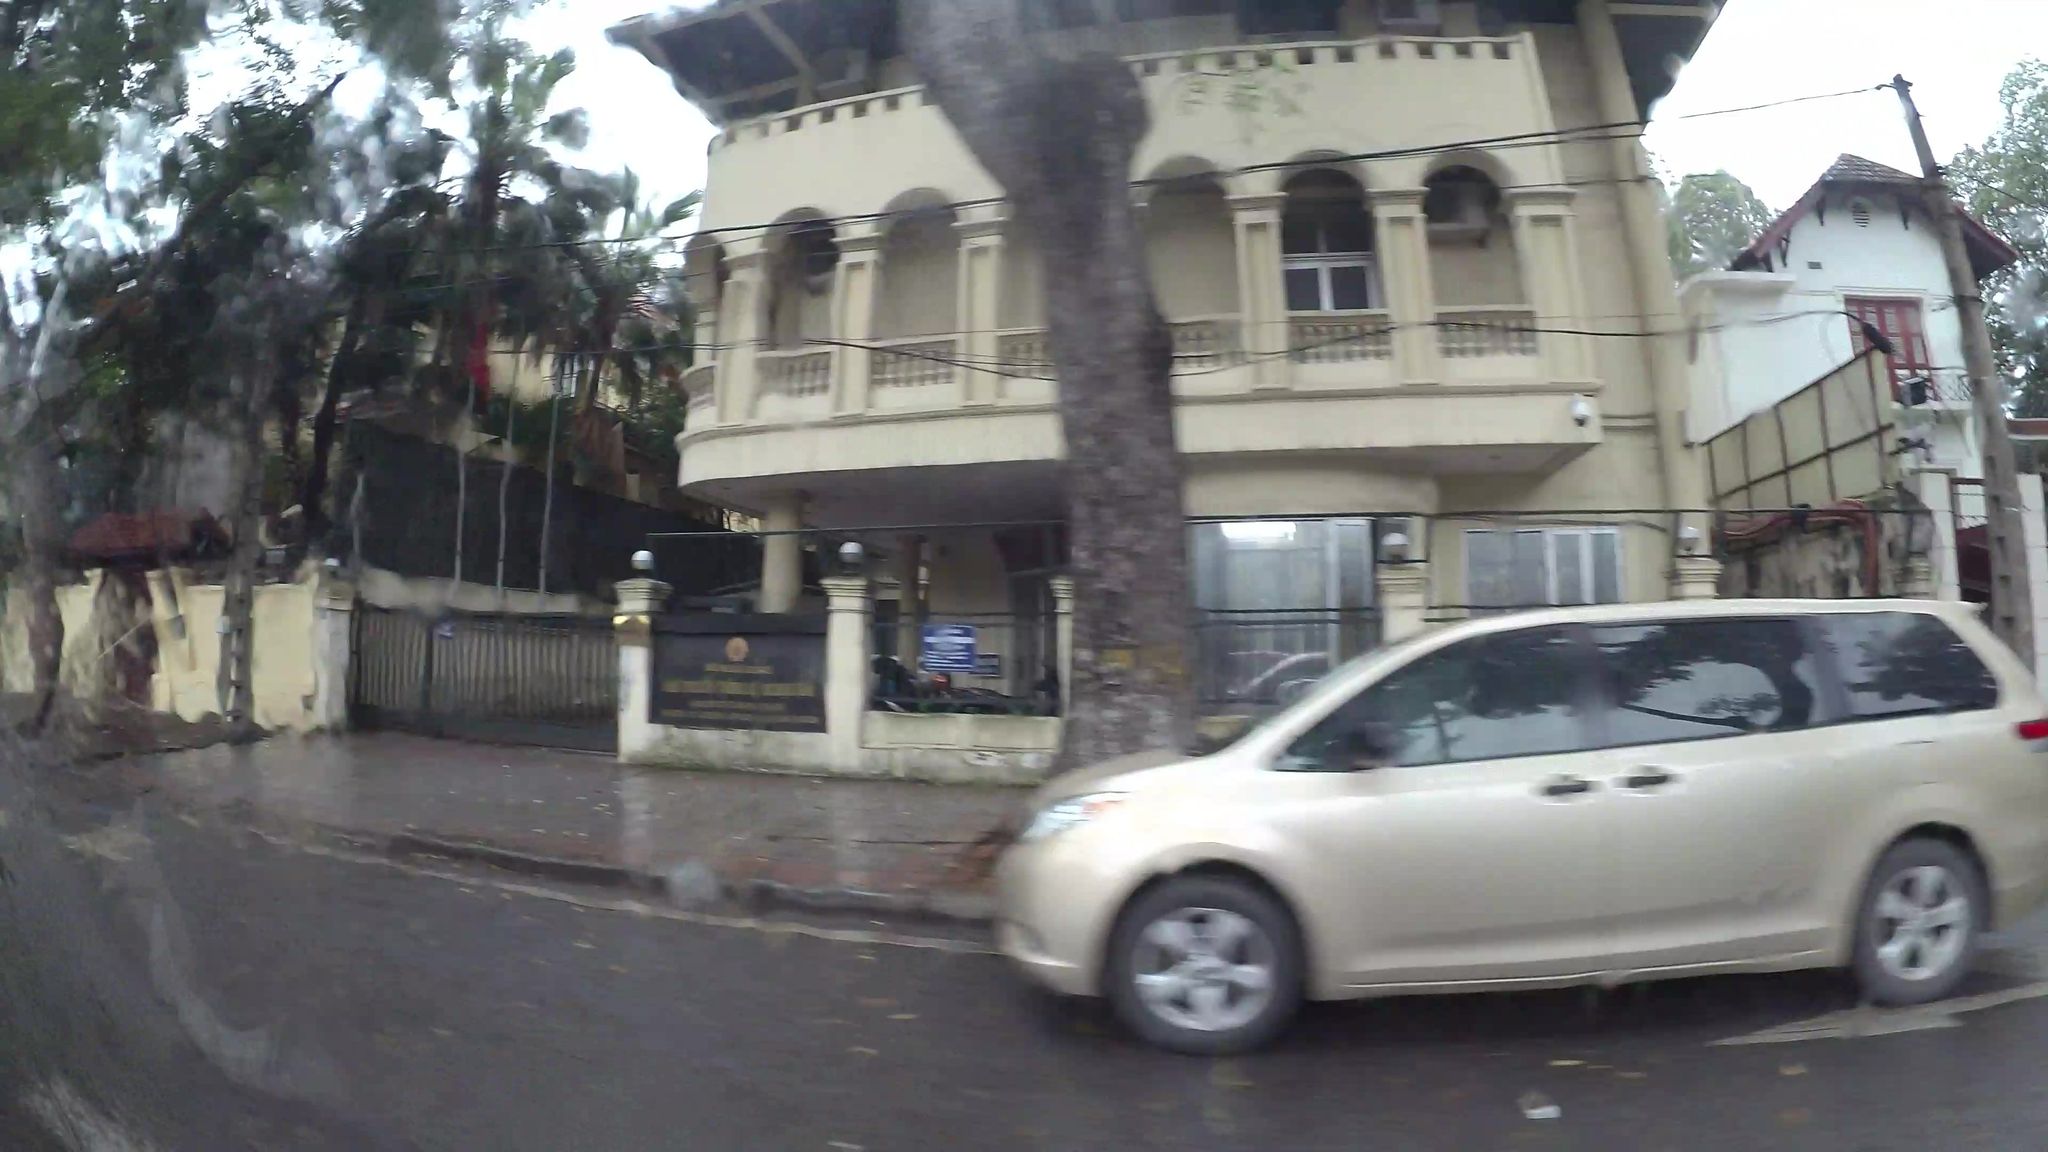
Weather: rainy
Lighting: day
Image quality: good
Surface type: walking surface
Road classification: tertiary
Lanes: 2
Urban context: urban centre
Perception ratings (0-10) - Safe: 3.26, Lively: 5.39, Beautiful: 5.59, Boring: 4.01, Depressing: 5.19, Wealthy: 4.64